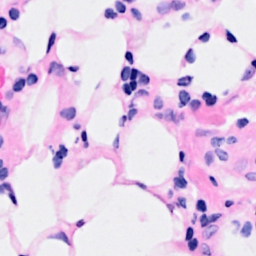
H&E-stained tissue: Breast